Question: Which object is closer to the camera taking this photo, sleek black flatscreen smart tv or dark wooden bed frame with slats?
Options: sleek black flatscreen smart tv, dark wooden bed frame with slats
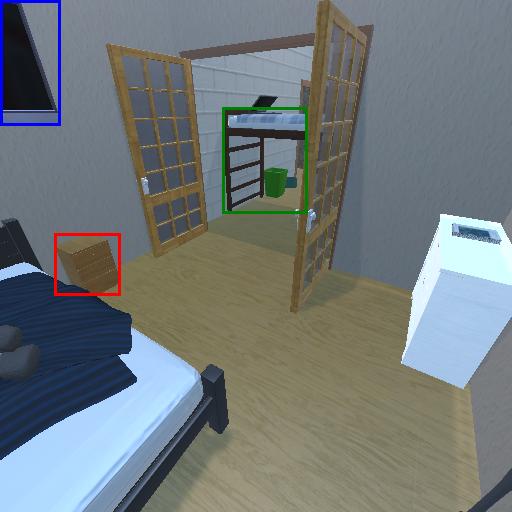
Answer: sleek black flatscreen smart tv